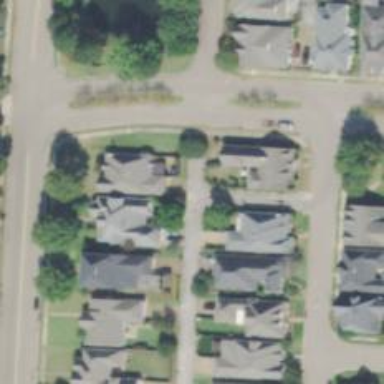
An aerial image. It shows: Residential road with asphalt surface.